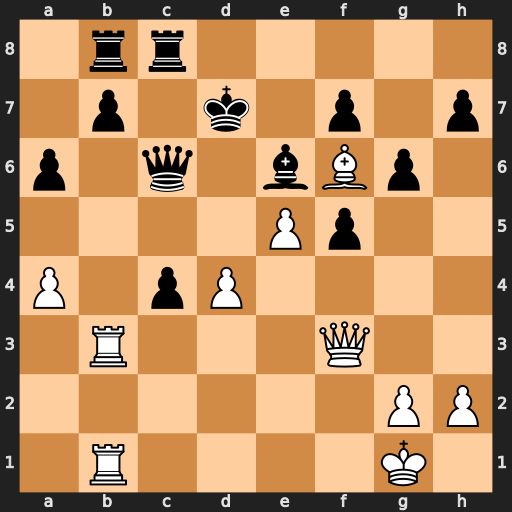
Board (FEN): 1rr5/1p1k1p1p/p1q1bBp1/4Pp2/P1pP4/1R3Q2/6PP/1R4K1
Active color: w
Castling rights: -
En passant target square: -
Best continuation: Rxb7+ Rxb7 Rxb7+ Rc7 Qa3